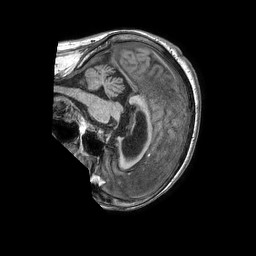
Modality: T1w
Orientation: sagittal
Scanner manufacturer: philips
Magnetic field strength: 1.5 T
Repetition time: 0.007812 s
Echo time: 0.003603 s